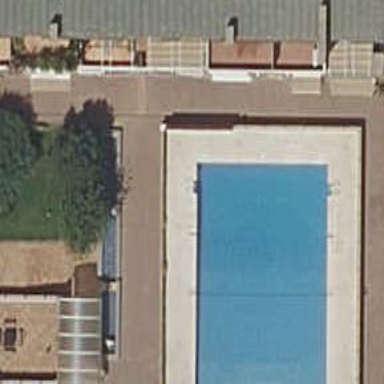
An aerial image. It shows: Swimming pool located in leisure land.